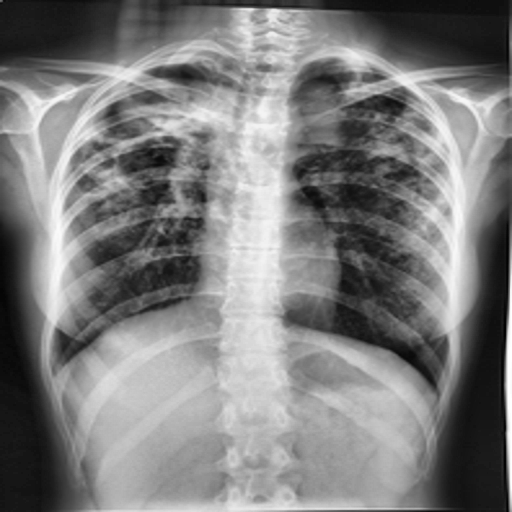
Finding: TUBERCULOSIS